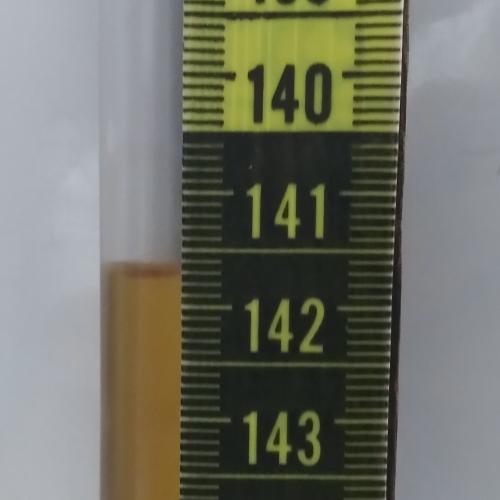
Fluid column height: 141.7 cm